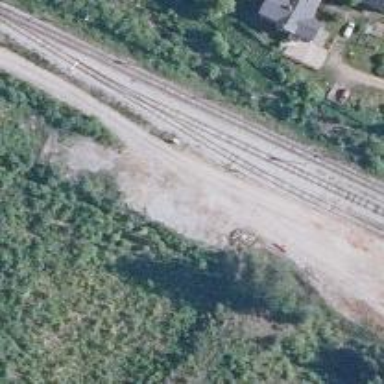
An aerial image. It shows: Wedge is used for the railway derail.